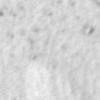
Label: no_change